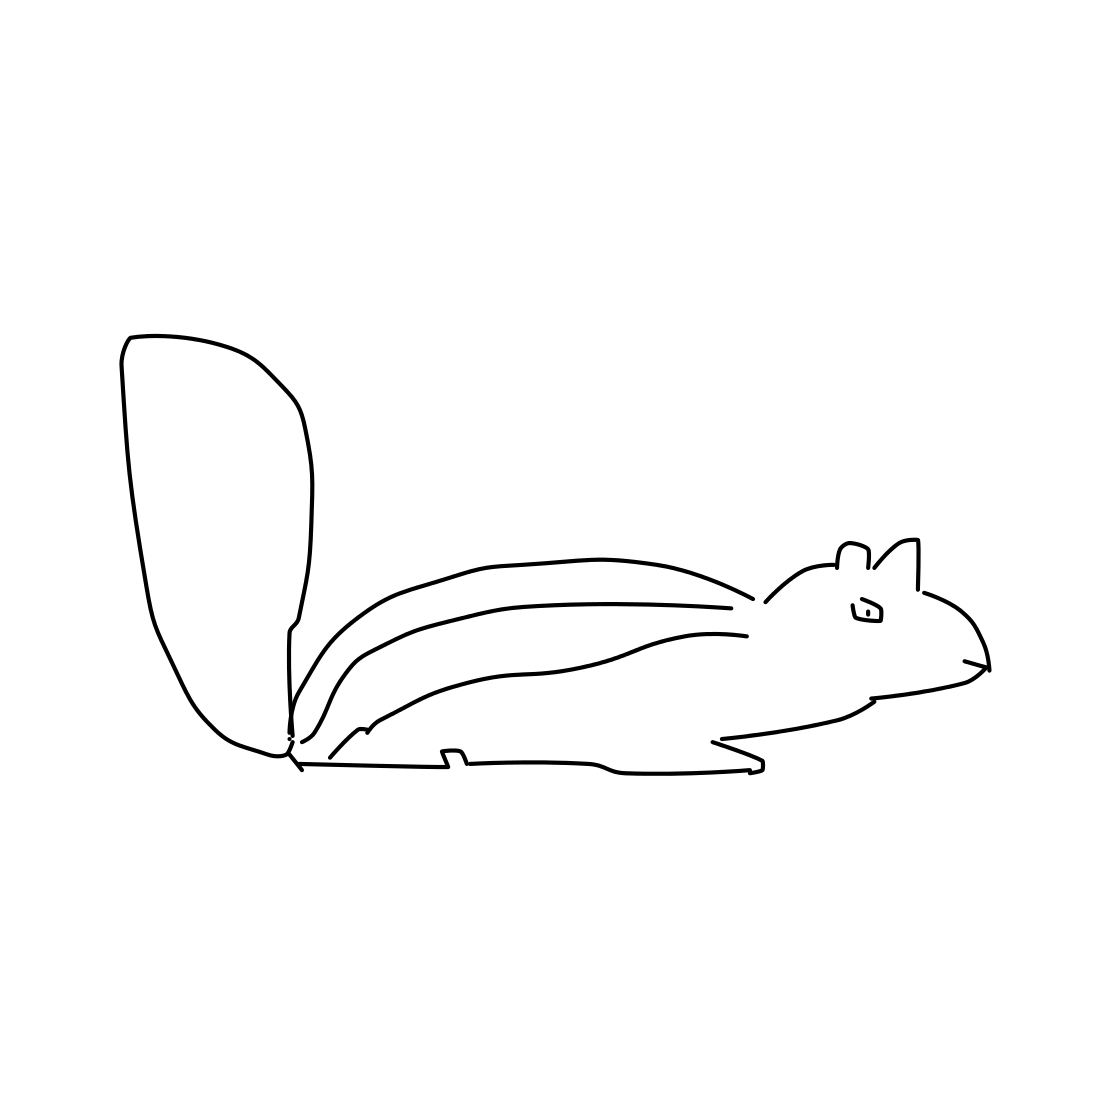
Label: squirrel